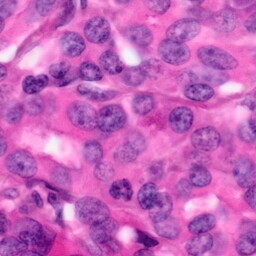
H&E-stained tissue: Pancreatic